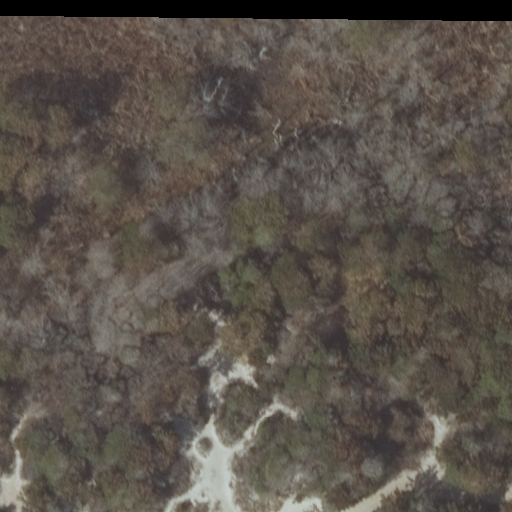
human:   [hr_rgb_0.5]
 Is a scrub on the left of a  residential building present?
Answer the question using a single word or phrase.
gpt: no

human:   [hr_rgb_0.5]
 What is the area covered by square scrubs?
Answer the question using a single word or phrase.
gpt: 0m2

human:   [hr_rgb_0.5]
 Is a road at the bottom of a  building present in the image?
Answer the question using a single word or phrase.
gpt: no

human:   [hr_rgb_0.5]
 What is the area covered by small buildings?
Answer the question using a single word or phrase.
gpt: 0m2

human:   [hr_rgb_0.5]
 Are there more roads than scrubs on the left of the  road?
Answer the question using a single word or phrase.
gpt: no

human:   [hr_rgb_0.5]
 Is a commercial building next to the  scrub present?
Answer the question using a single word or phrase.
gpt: no

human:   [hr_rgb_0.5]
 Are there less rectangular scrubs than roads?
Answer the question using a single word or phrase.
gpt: no

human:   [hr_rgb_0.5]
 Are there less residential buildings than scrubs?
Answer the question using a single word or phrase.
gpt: yes

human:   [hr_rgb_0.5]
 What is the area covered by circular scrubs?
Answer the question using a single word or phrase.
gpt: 0m2

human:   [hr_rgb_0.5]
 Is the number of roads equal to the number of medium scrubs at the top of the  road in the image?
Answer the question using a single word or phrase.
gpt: no

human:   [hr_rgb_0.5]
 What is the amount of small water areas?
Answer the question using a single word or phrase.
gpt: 0

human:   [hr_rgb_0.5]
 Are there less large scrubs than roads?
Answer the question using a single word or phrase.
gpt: no

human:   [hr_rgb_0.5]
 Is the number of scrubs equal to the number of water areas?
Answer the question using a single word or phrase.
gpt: no

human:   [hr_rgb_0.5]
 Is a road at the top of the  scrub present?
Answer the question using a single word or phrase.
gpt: no

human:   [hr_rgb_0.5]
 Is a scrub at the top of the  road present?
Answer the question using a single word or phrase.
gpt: no

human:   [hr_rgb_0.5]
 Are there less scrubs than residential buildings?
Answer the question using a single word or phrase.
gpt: no

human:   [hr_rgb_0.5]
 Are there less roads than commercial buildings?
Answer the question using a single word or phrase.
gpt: no

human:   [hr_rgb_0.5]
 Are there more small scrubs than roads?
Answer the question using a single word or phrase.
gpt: no

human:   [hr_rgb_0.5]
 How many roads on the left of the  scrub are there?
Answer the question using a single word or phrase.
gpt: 0

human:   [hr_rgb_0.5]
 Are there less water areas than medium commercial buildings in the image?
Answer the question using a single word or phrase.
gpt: no

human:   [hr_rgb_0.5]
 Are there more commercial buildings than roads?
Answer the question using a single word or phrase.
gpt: no

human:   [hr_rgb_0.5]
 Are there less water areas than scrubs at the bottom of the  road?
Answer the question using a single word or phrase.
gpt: no

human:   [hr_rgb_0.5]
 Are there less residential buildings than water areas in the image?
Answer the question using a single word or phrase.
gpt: no

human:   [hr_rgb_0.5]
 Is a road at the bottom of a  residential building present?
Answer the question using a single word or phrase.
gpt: no

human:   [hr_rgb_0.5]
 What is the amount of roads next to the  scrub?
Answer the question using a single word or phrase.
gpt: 1

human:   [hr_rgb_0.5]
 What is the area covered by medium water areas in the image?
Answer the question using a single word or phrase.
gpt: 0m2

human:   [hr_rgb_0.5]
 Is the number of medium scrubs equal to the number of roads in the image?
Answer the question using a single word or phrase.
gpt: no

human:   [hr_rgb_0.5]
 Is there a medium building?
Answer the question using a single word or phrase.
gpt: no

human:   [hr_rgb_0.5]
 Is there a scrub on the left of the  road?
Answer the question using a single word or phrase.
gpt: yes

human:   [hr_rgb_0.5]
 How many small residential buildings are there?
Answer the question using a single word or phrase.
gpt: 0

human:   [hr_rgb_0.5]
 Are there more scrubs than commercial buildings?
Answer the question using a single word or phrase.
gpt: yes

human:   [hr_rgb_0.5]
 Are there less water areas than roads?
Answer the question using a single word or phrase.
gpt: yes

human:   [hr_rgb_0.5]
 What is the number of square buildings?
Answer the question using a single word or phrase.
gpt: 0

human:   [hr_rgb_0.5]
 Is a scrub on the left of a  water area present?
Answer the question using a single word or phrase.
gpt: no

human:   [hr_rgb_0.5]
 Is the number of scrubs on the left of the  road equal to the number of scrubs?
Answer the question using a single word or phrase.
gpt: yes

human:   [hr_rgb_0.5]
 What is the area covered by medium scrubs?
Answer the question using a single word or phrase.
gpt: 0m2